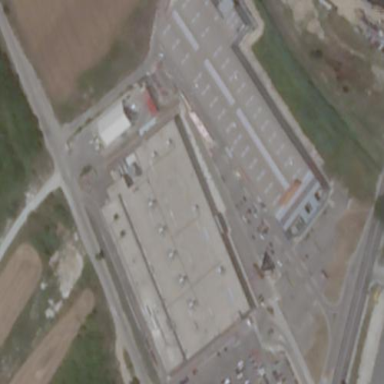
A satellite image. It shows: Retail building.